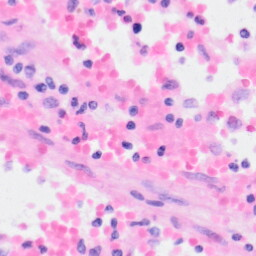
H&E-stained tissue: Kidney